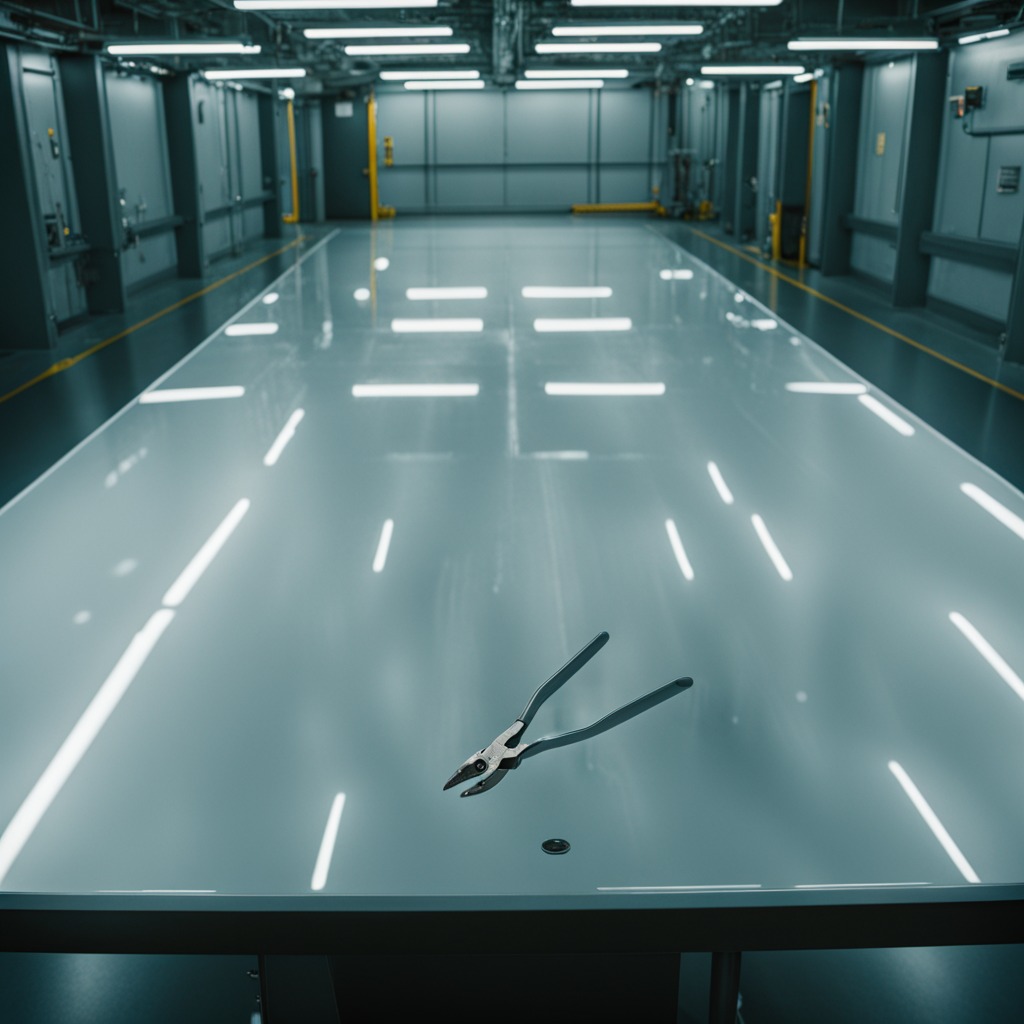
A plier is lying on the table in a ship maintenance bay.